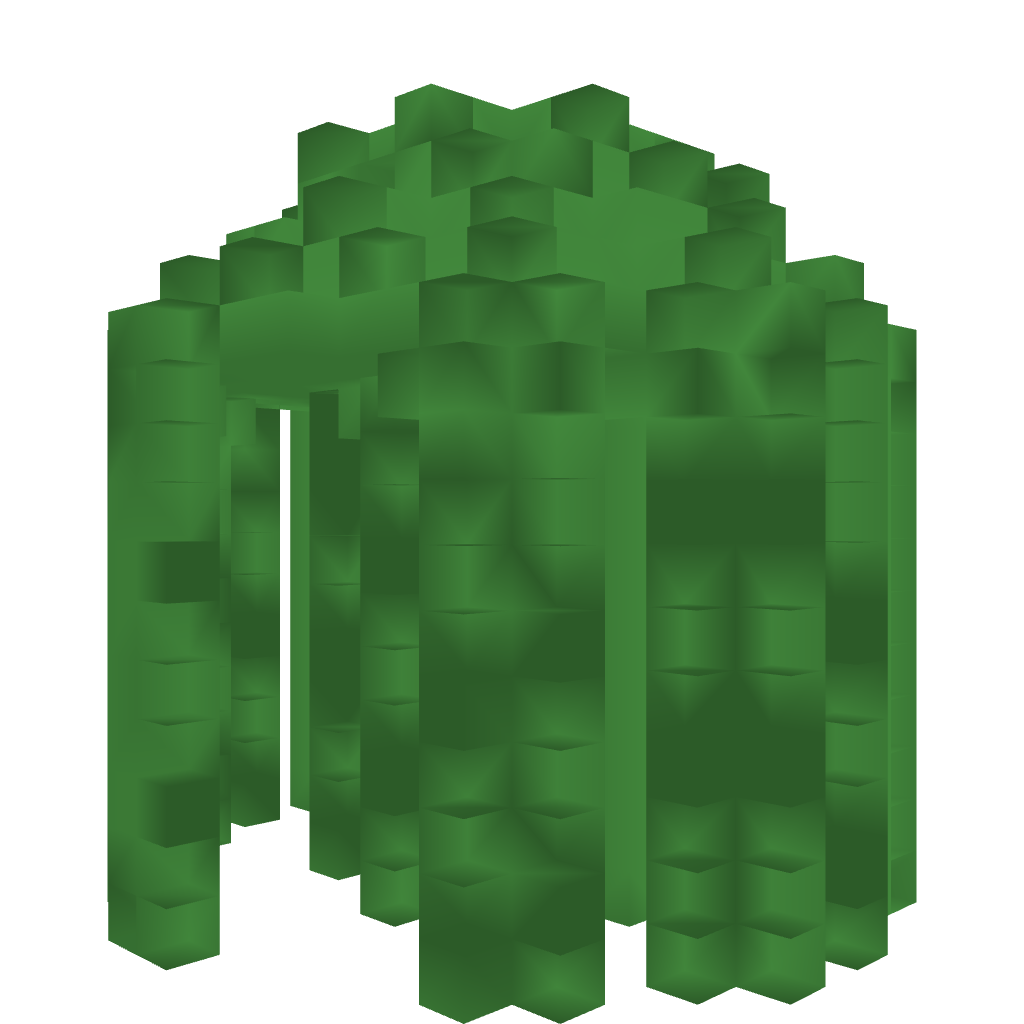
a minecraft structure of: Simple Jungle Tree House bad low quality